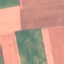
Land use / land cover class: AnnualCrop